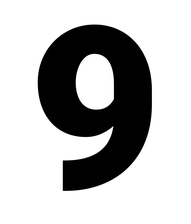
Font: Roboto_Black